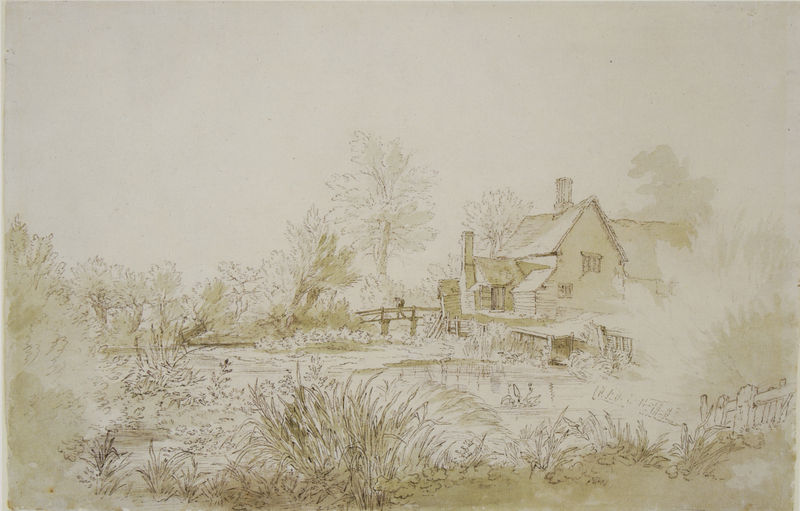
Titel: A Farmhouse by a River
Künstler: John Constable
Institution: (Privatsammlung)
Schlagwörter: baum, blätter, dunkel, feder, himmel, mann, schatten, wasser, weiß, aquarell, bäume, fluss, gelb, landschaft, see, teich, ufer, äste, braun, fenster, grau, hell, holz, schwarz, skizze, zeichnung, blüten, dach, gras, haus, rasen, schnee, tiere, wiese, zaun, beige, blass, mensch, rembrandt, stein, holland, niederlande, öl, bach, baumstamm, feld, gräser, horizont, häuser, kalt, natur, schilf, spiegelung, wind, zweige, brücke, busch, büsche, gatter, gehen, gewässer, hütte, kanal, rauch, sträucher, boden, land, pflanzen, gebeugt, boot, kamin, schornstein, schuppen, weiher, garten, papier, ort, studie, dächer, giebel, schornsteine, dunst, grafik, graphik, nebel, vegetation, linien, bauernhof, hof, lattenzaun, zäune, enten, holzzaun, sepia, böschung, steg, balken, geländer, striche, anbau, laviert, tusche, wasserfarben, scheune, linie, linear, hall, laubbaum, flora, verschwommen, blattwerk, laubbäume, weier, gehöft, siedlung, winterlandschaft, bewuchs, anbauten, wassser, bot, flüsschen, raufe, ebel, 1650, gräster